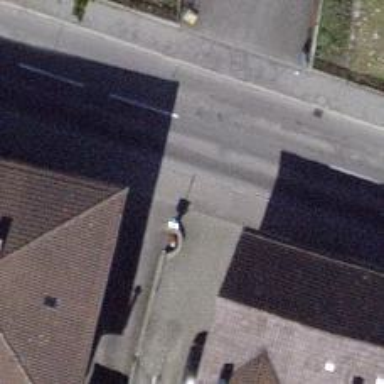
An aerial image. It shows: Bus stop with platform for public transport.